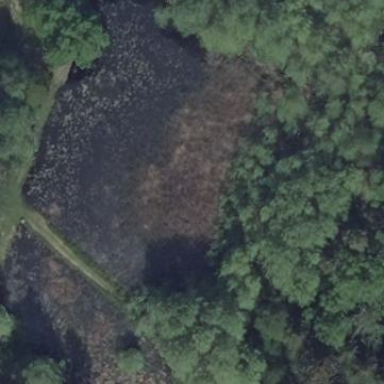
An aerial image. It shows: Reedbed wetland area.